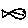
Label: fish